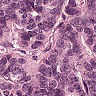
Metastatic tissue present: yes